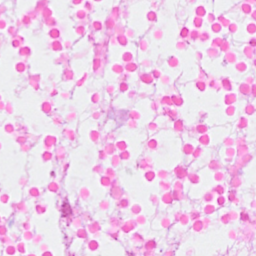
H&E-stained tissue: Breast